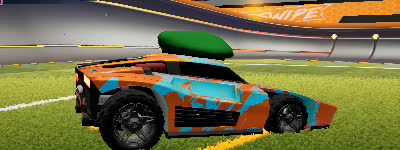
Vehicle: breakout